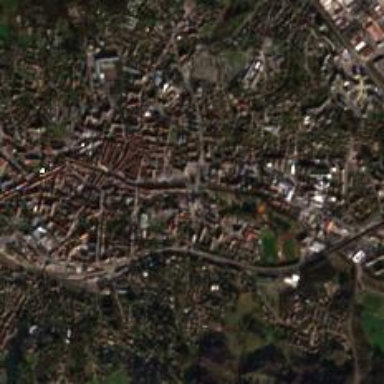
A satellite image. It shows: Town.